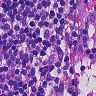
Metastatic tissue present: no